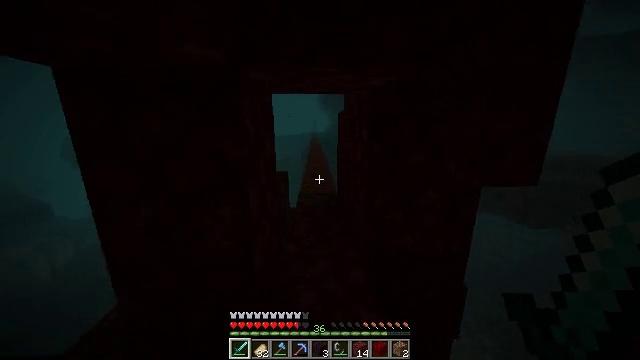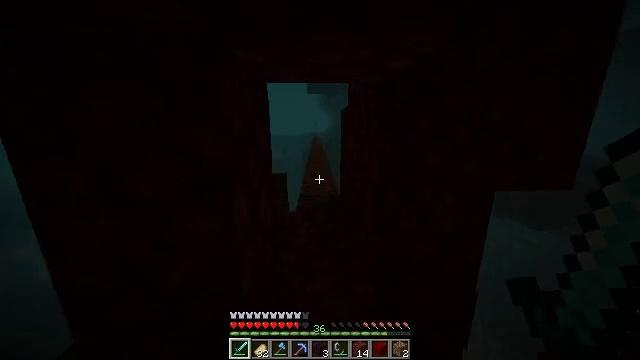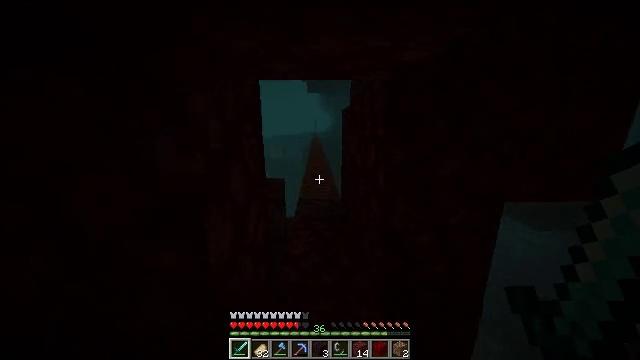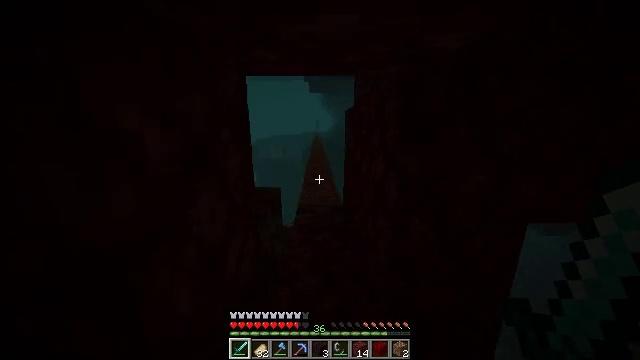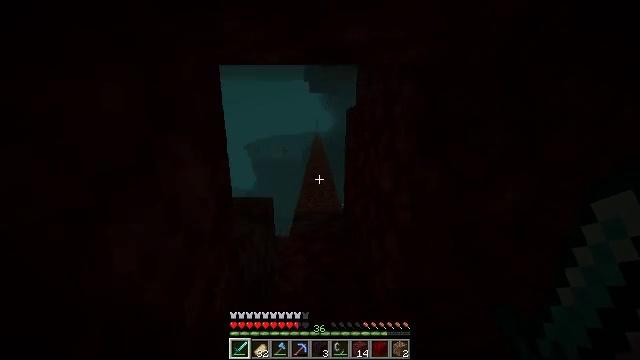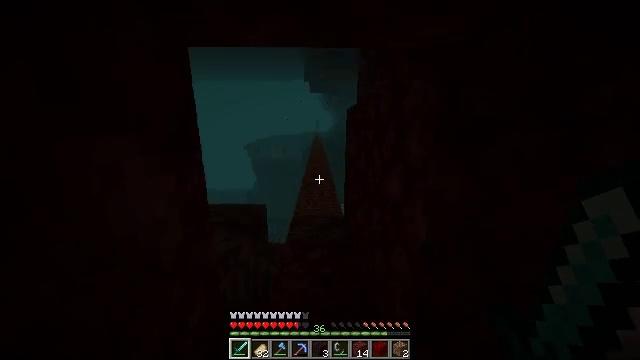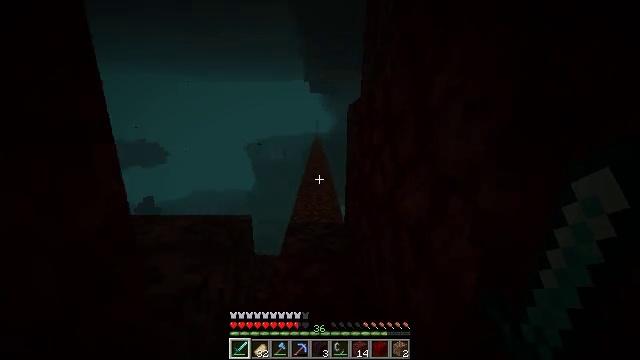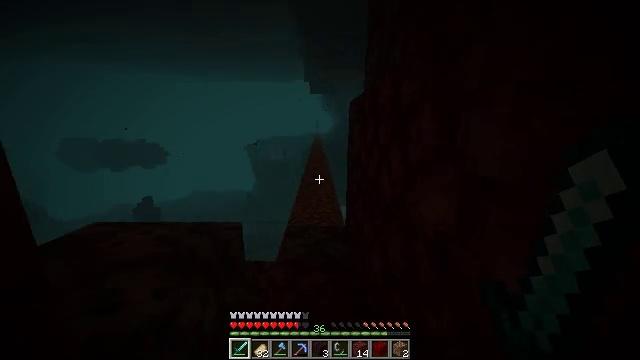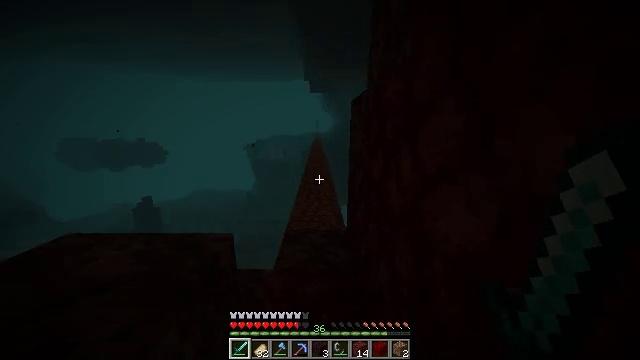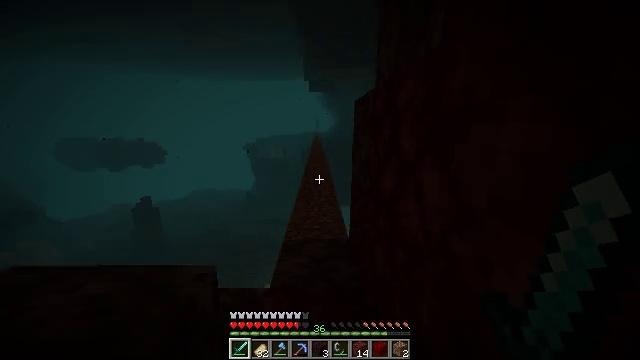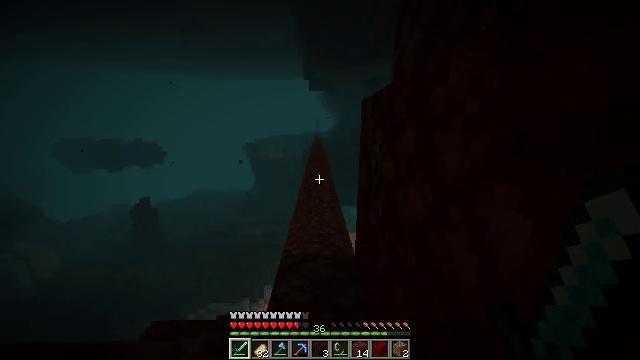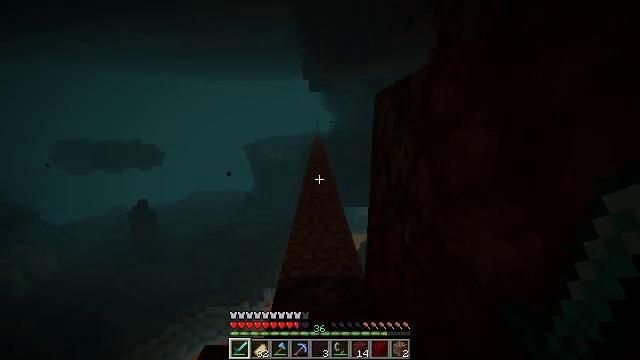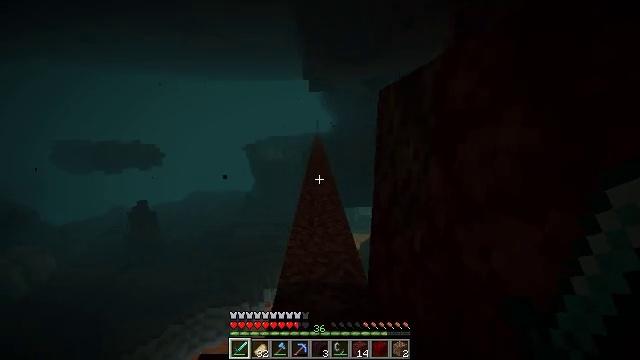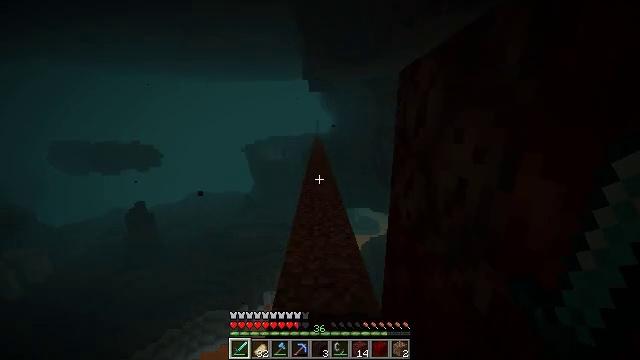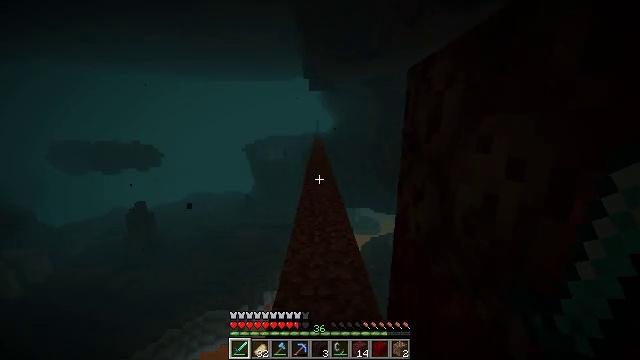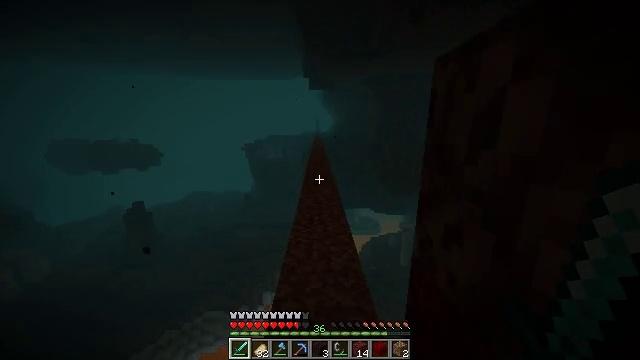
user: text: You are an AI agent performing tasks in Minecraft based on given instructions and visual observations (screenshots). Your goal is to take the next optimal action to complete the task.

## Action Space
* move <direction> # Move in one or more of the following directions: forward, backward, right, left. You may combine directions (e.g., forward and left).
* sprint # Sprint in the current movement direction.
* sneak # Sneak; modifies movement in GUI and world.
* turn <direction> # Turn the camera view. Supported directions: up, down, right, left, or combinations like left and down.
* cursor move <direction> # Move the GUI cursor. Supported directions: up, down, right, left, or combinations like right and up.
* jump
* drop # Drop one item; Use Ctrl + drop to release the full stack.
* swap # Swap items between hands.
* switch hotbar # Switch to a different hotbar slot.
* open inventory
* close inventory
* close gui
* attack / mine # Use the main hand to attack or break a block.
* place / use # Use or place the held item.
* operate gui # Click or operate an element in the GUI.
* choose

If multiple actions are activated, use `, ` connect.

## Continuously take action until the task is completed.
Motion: motion action
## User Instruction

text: Open the crafting menu and craft a brewing stand.
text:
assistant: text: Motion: move forward
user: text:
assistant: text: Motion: move forward
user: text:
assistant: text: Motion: move forward
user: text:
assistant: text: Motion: move forward, sprint
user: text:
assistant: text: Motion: move forward, sprint
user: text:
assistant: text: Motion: move forward, sprint
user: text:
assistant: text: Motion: move forward
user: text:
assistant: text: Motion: move forward
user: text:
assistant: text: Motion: move forward
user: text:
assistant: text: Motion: move forward
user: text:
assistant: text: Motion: move forward, sprint
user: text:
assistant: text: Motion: move forward, sprint
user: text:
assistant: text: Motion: move forward, sprint
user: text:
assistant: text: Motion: move forward, sprint
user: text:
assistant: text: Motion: move forward
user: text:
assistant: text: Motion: move forward
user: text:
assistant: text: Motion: move forward
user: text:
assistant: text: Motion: move forward
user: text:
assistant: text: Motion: move forward
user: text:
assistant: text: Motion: move forward
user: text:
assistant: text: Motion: move forward, jump
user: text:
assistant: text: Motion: move forward, jump
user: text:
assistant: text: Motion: move forward, jump
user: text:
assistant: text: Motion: move forward, jump
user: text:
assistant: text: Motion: move forward, jump
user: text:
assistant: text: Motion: move forward, jump
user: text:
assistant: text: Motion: move forward, jump
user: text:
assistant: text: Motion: move forward, jump
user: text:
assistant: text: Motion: move forward, jump
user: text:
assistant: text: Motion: move forward, jump